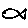
Label: fish